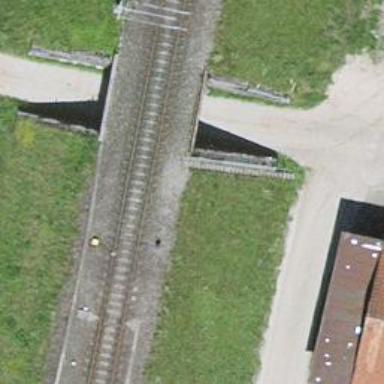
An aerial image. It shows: Railway bridge with electrified contact line. There is one track on the bridge.